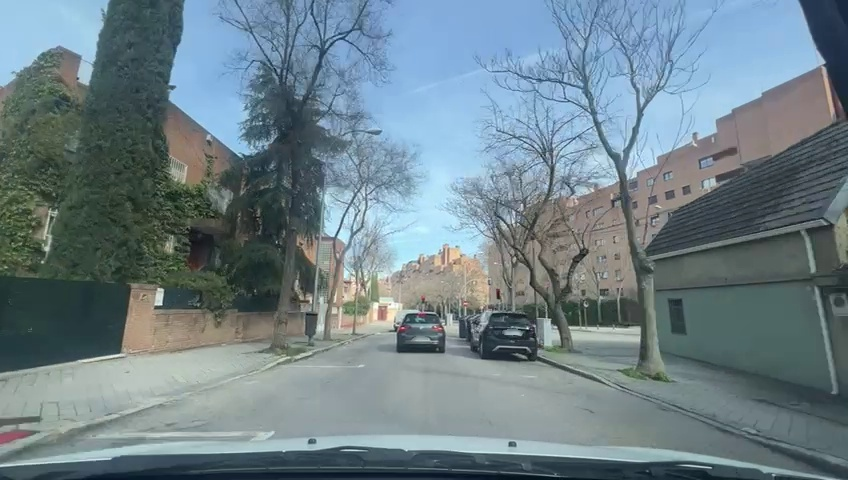
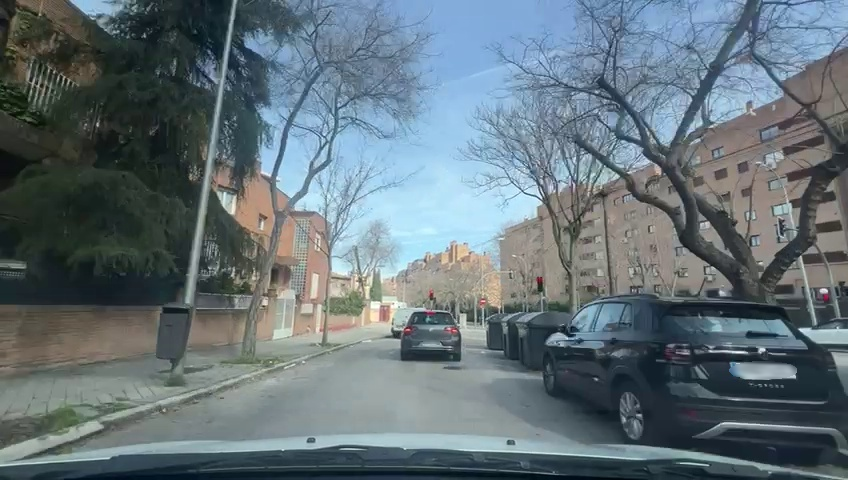
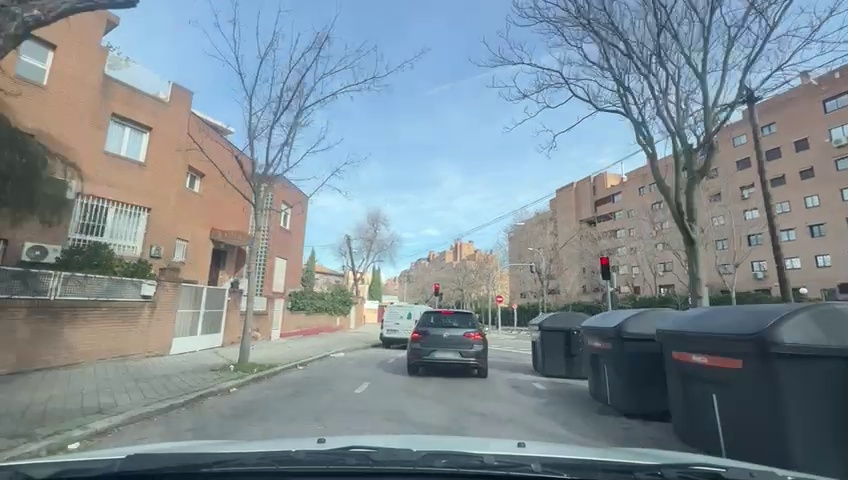
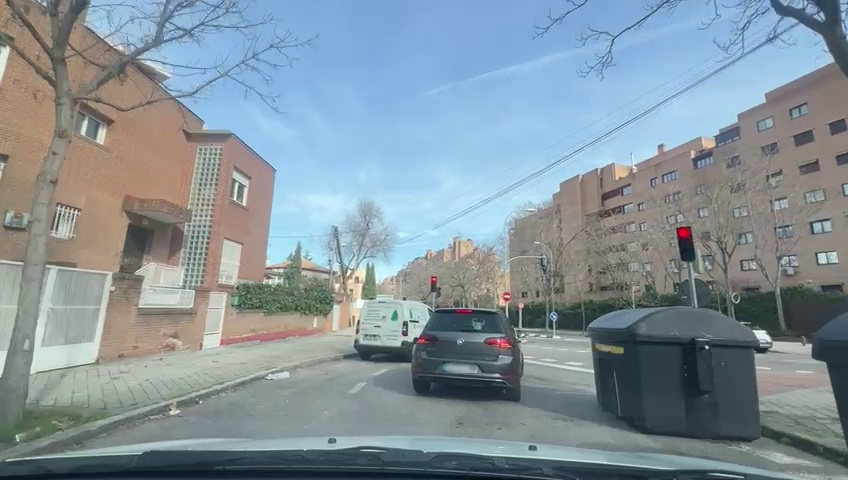
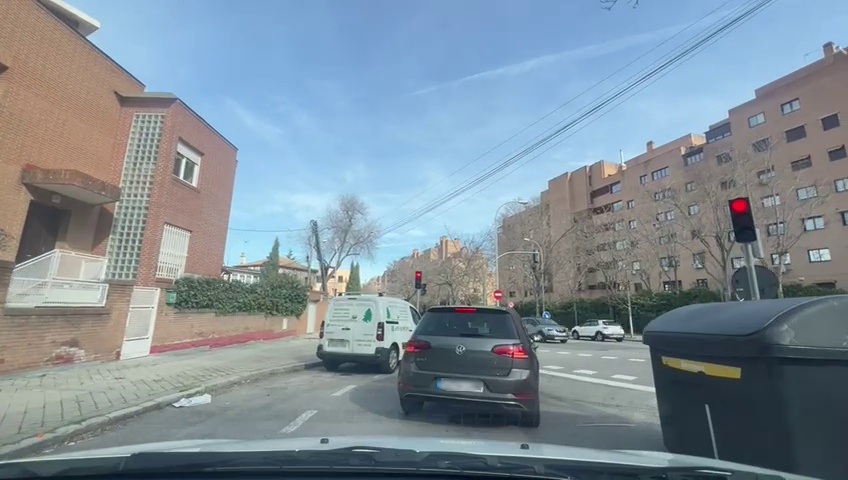
Situation: Traffic light
Question: Do you observe any red traffic light regulating the ego lane?
Answer: Yes
Reasoning: a red light can be seen on the right side of the vehicle.

Situation: Traffic light
Question: What is the color of the traffic light regulating the ego lane?
Answer: Red
Reasoning: The traffic light is showing red

Situation: Traffic light
Question: Is the ego vehicle positioned in a dedicated right-turn lane before the traffic light?
Answer: No
Reasoning: the ego vehicle is in the one way street and no right-turn signs are indicated by road arrows

Situation: Traffic light
Question: Is the ego vehicle positioned in a dedicated left-turn lane before the traffic light?
Answer: No
Reasoning: The ego vehicle is driving along a one-way street with no road markings indicating right turn.

Situation: Traffic light
Question: Are multiple traffic lights regulating the ego direction of travel displaying different colors simultaneously?
Answer: No
Reasoning: they are all indicating red